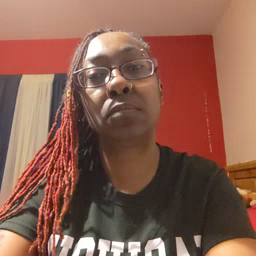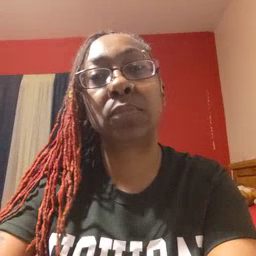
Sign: frenchfries